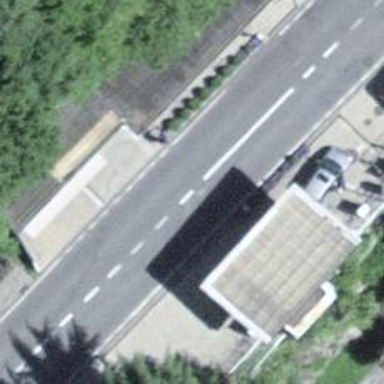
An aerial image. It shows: Fuel station.